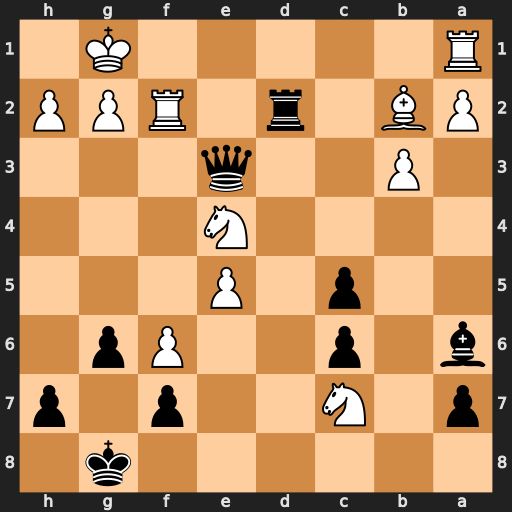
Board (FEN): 6k1/p1N2p1p/b1p2Pp1/2p1P3/4N3/1P2q3/PB1r1RPP/R5K1
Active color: b
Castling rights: -
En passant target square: -
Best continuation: Rxb2 Nxa6 Qxe4 Rxb2 Qd4+ Kf1 Qxb2